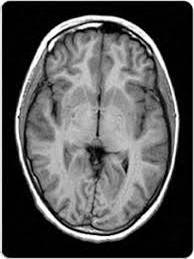
Label: notumor